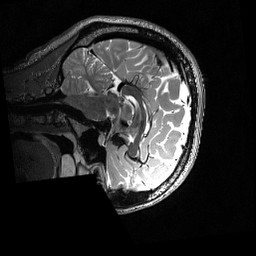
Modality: T2w
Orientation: sagittal
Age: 20
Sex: female
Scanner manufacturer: siemens
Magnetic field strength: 3 T
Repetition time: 3.2 s
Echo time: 0.56 s